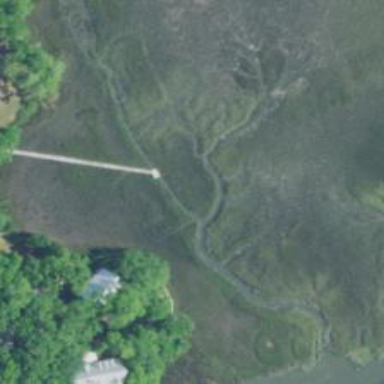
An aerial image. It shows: Saltmarsh wetland area.